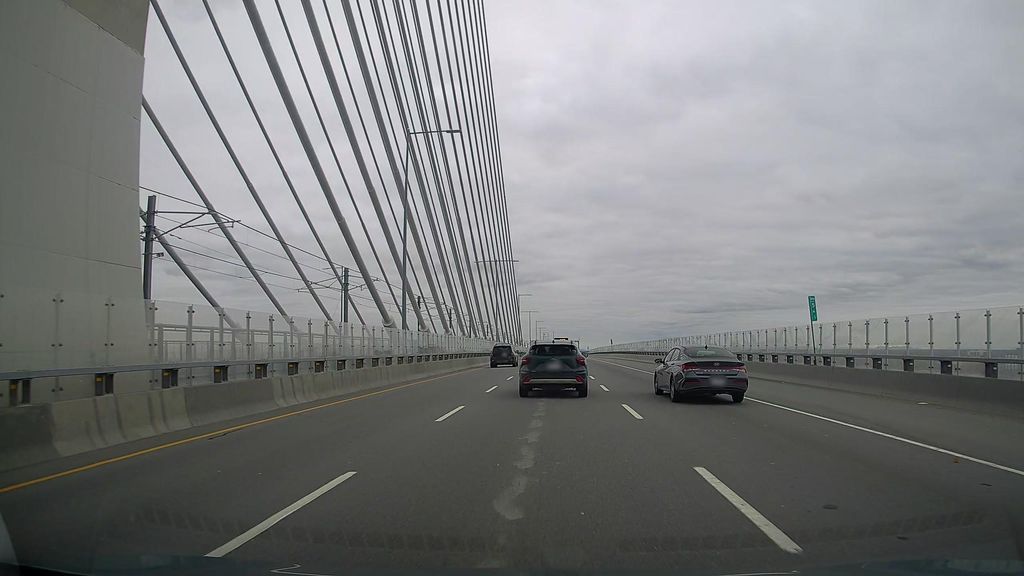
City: montreal